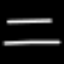
Label: line